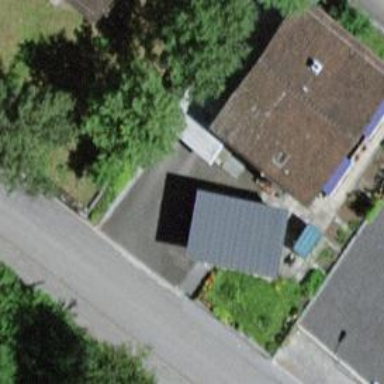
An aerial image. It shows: View of roof of building.